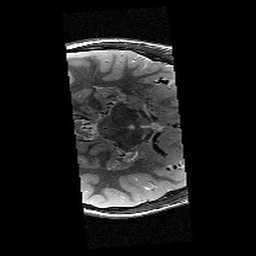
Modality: T2w
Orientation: axial
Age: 11
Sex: male
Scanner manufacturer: siemens
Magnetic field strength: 3 T
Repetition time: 9.23 s
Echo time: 0.067 s